Field crop: maize
Growth stage: 2
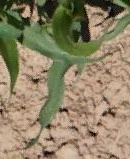
Species: maize